Field crop: maize
Growth stage: 2
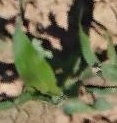
Species: maize